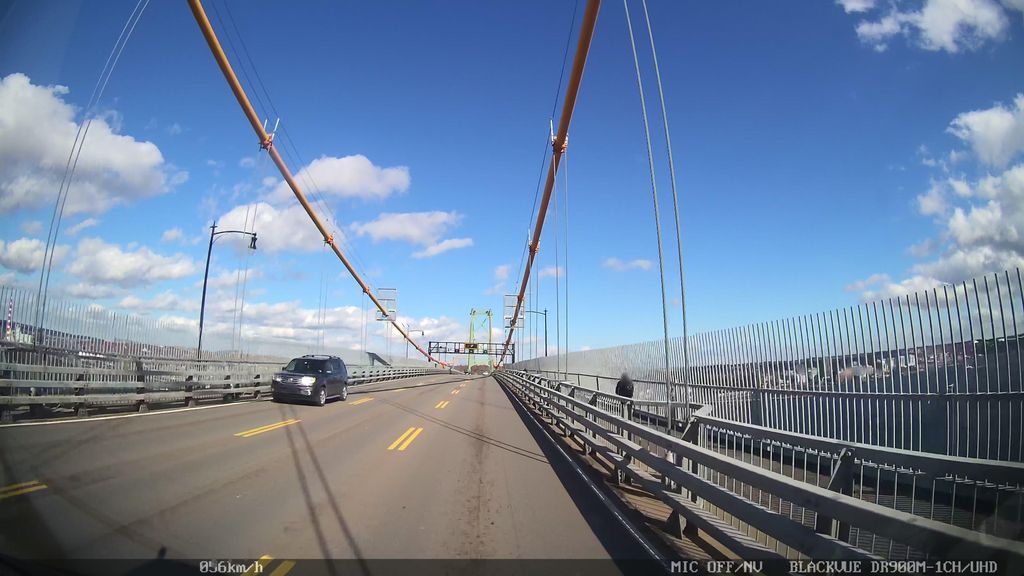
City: halifax